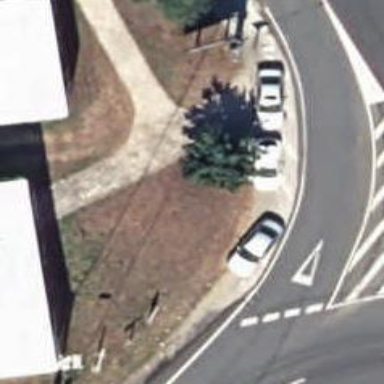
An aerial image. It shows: Sidewalk.